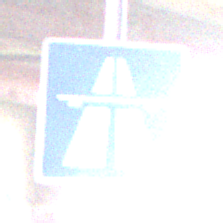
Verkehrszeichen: Autobahn
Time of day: Midday
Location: Roofed (Special)
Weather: Overcast
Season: NotSpecified
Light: Natural